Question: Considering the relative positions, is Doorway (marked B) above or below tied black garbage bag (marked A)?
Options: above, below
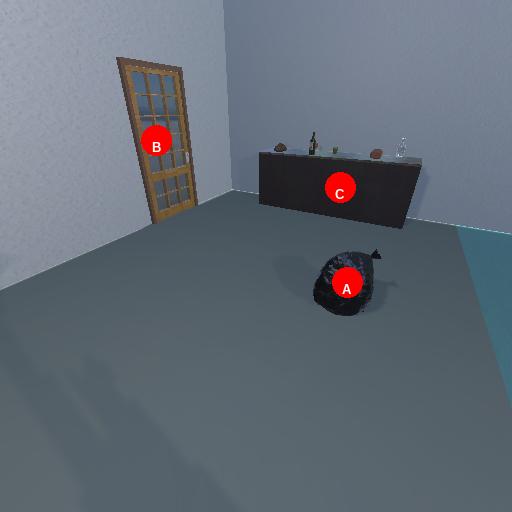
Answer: above